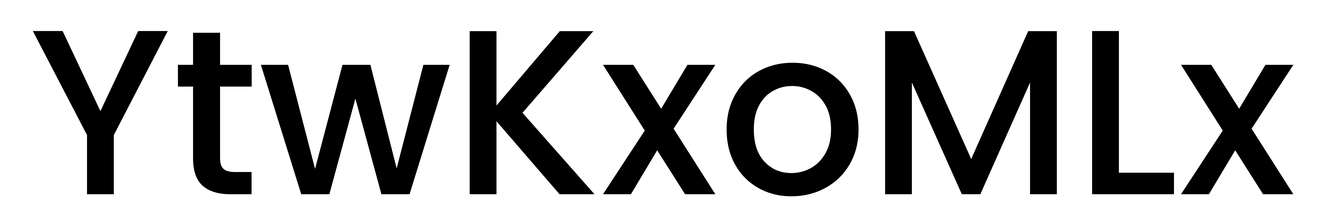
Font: Poppins-Medium